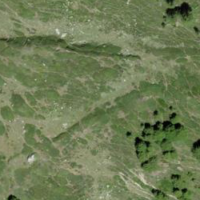
EUNIS habitat code: 26
Species observed at this site:
Sempervivum montanum
Lagopus muta